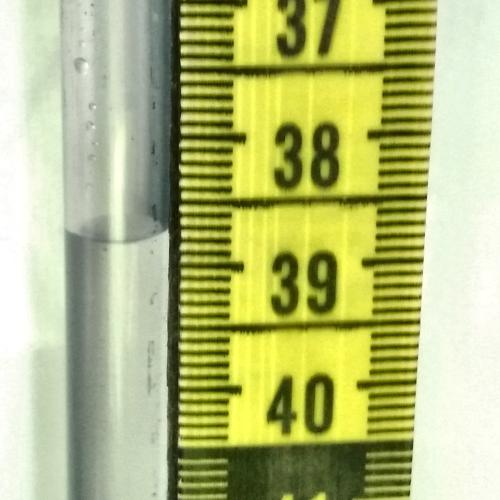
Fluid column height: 38.8 cm